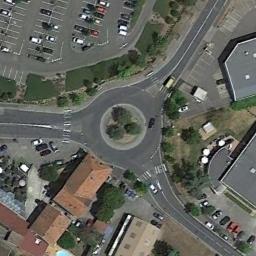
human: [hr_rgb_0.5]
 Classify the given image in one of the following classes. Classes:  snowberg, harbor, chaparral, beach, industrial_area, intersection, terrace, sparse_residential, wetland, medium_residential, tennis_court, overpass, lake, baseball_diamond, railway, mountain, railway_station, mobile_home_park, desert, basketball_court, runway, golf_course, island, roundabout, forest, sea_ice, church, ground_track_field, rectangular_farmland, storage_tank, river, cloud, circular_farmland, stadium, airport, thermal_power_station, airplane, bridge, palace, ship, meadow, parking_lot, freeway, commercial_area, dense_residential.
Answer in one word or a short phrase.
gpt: roundabout